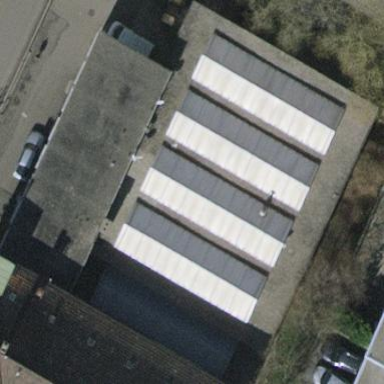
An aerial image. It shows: Warehouse building.